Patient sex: F
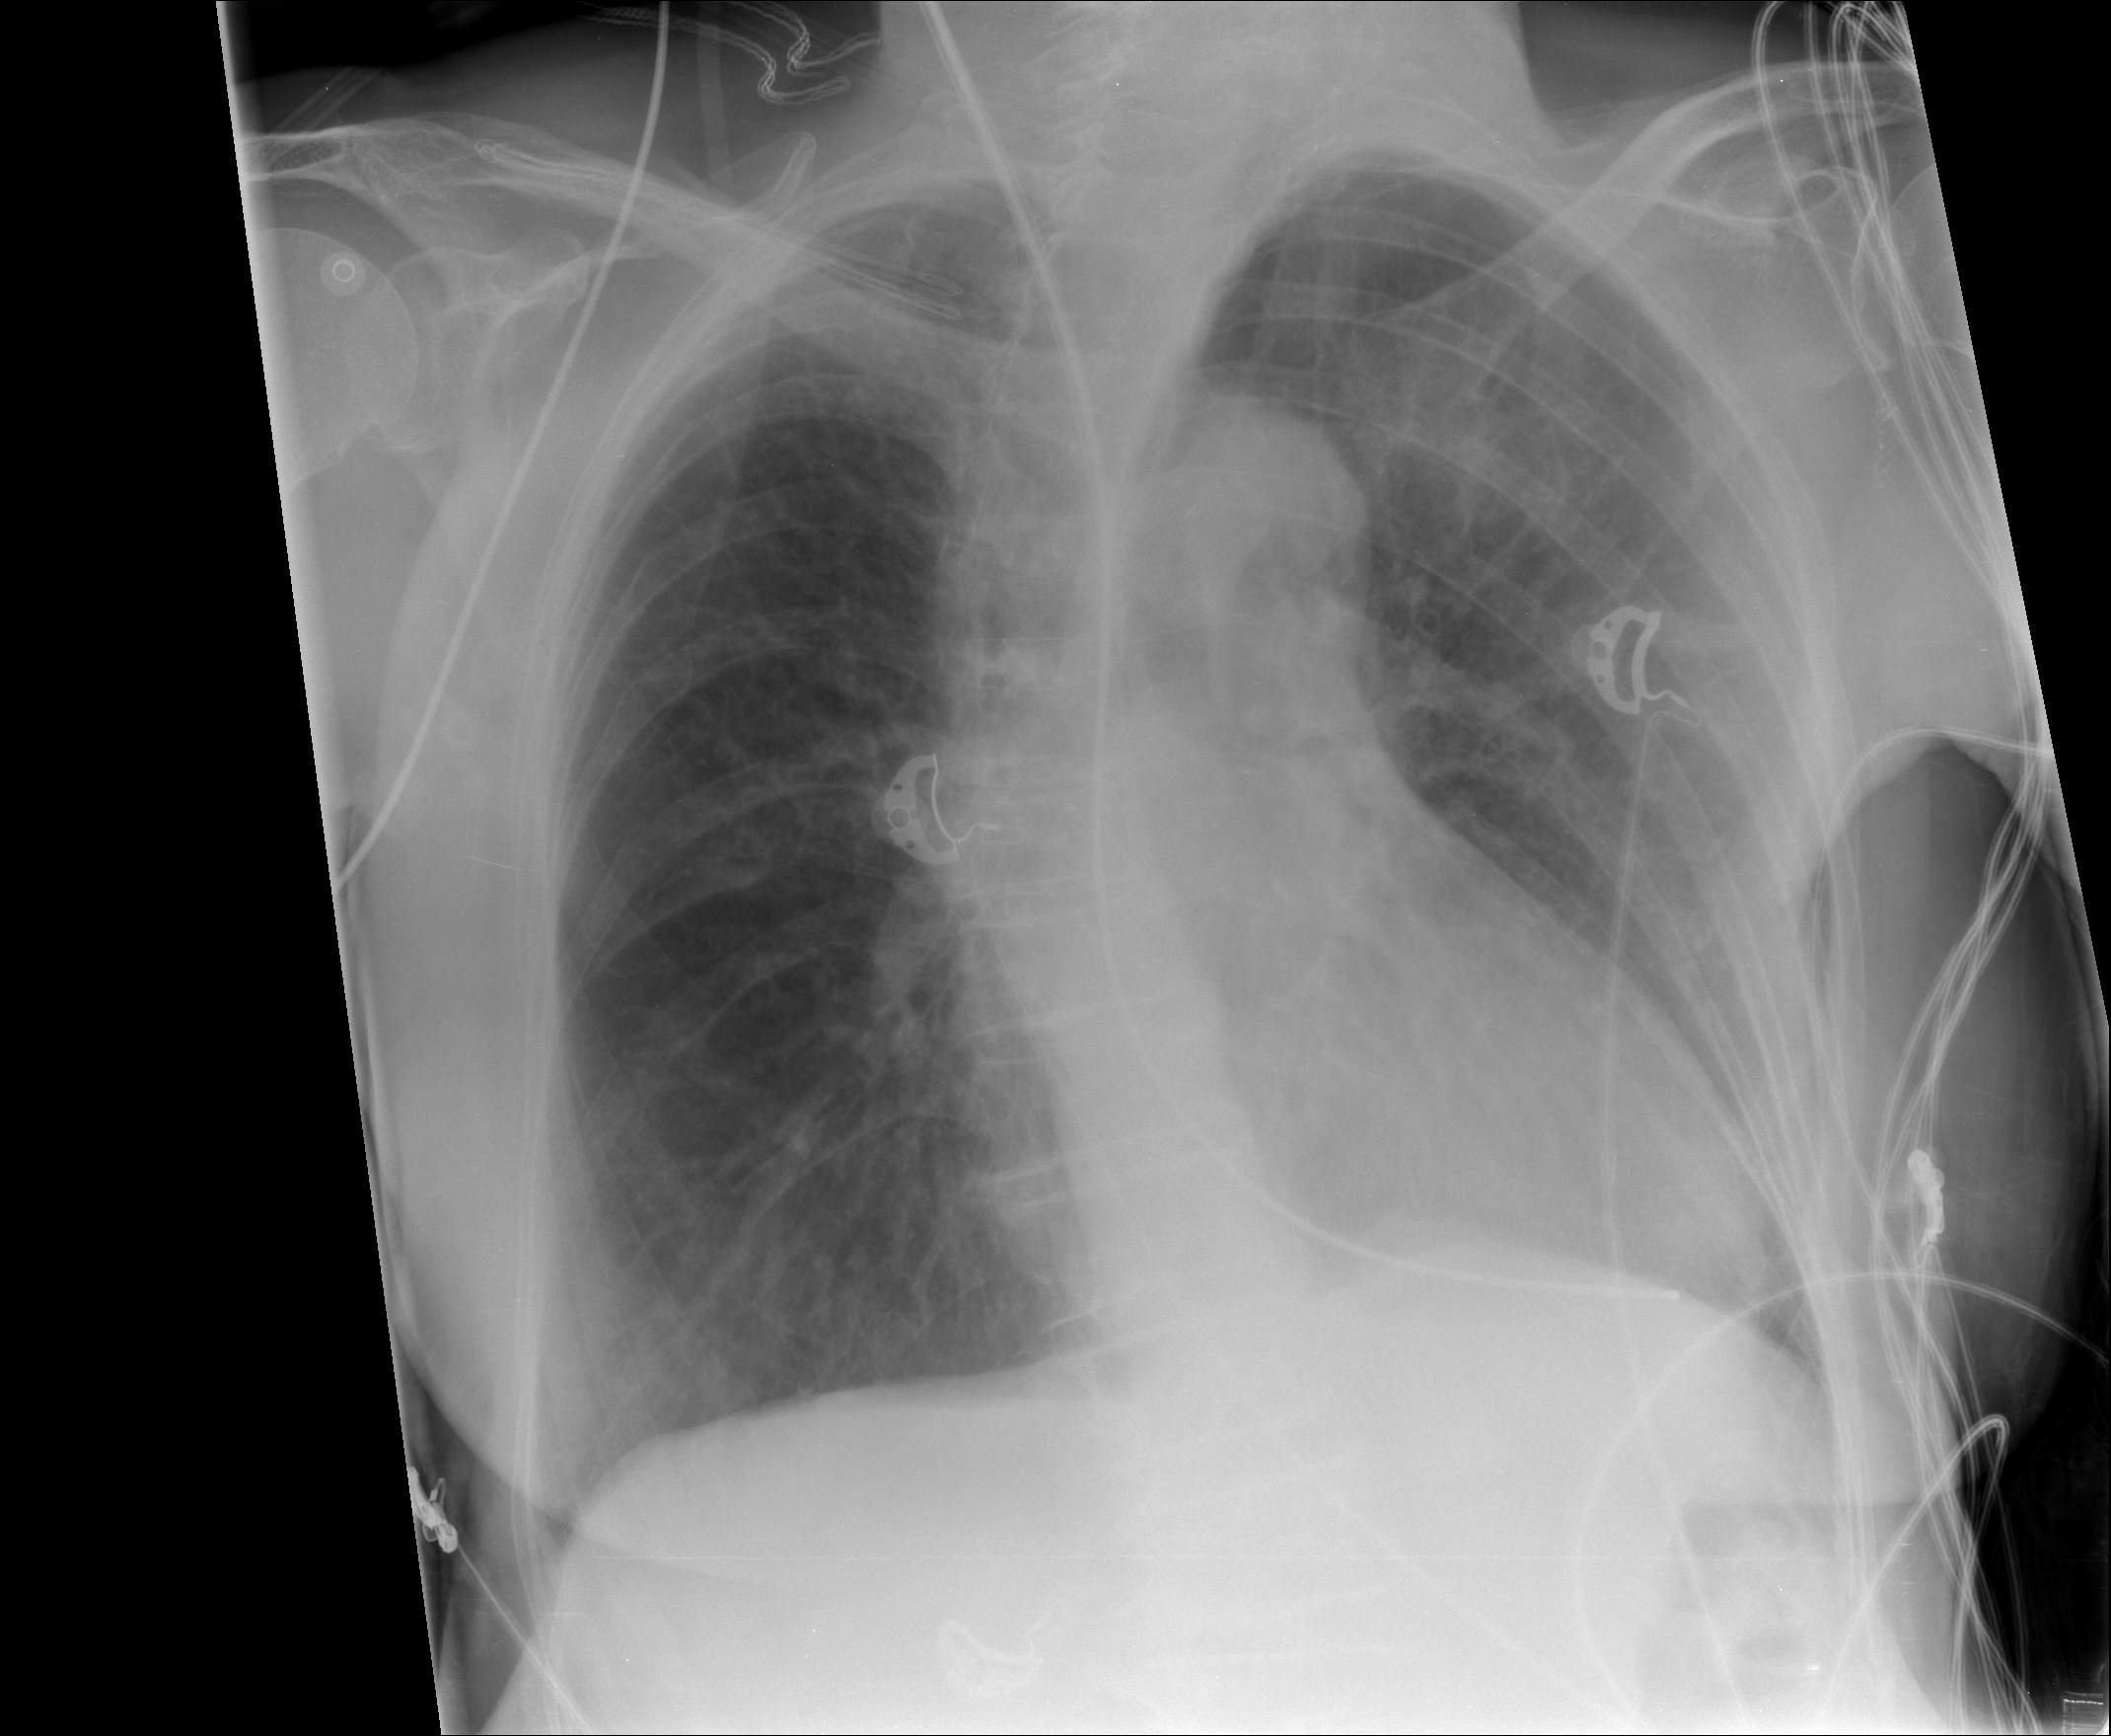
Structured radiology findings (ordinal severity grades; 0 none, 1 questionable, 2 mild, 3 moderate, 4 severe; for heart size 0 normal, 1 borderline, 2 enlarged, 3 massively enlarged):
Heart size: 0
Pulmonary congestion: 2
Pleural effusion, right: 1
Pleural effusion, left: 0
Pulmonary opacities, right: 0
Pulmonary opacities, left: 2
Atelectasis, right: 2
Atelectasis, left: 0